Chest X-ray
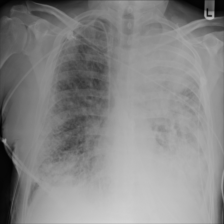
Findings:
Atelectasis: negative
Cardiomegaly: negative
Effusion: negative
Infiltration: negative
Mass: negative
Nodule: negative
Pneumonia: negative
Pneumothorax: negative
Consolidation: negative
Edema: negative
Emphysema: negative
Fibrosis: negative
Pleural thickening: negative
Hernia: negative